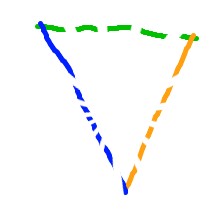
Shape: triangle